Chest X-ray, AP view. Patient: 50 years old, sex M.
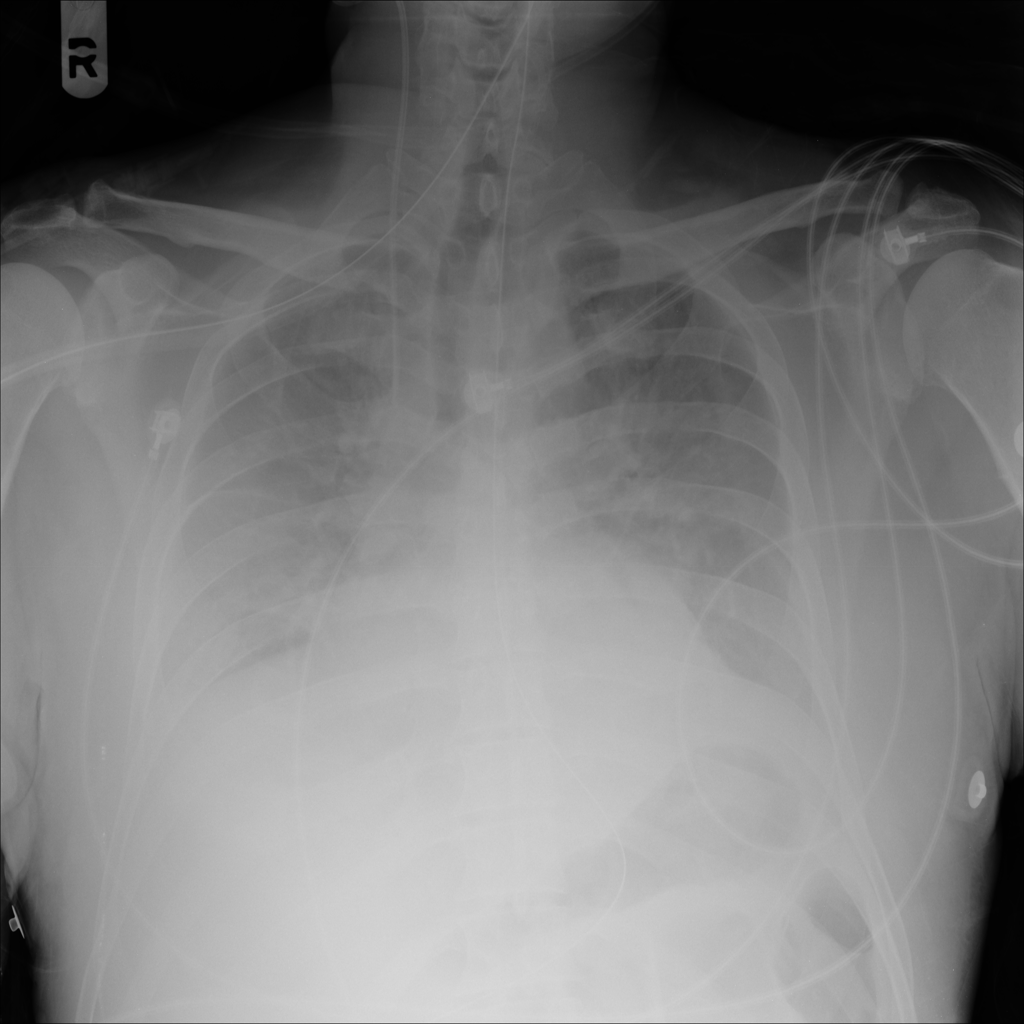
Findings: Edema, Effusion